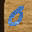
Label: 0